Question: Urggggg! I've been struggling with this for a long time! I can do it with MySQL so easy but not with SQL Server :(
Here are the simplified tables which should be joined all together.

Combining all of them by using inner join syntax, I have to write a query to use for paging in the future (btw, PHP). Let's say I need all ID, Name, and Date info which a picture is taken between 2012-10-01 and 2012-10-30.... and 20 people per page.
What would be the easiest query to achieve the goal here? (I tried NOT IN.. but it was so buggy cuz I'm not used to 'NOT IN' stuff...)
You can ignore the performance speed.
Thank you!
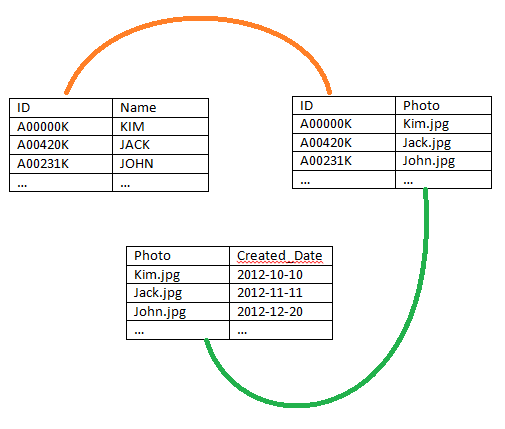
Answer: This is how I would do it in SQL Server 2005+:
'''
SELECT ID, Name, Photo, CreatedDate, rowNum, (rowNum / 20) + 1 as pageNum
FROM (
SELECT a.ID, a.Name, b.Photo, c.Created_Date
, Row_Number() OVER (ORDER BY c.Created_Date ASC) as rowNum
FROM a
JOIN b ON a.ID = b.ID
JOIN c ON c.photo = b.photo
WHERE c.Created_Date BETWEEN '2012-01-1' AND '2012-10-30'
) x
WHERE (rowNum / 20) + 1 = 1
'''
Note that I'm using a little integer division trickery to calculate page number.
Since pre-2005 sadly doesn't have row_number(), I'd use an intermediate table with an identity column:
'''
SELECT a.ID, a.Name, b.Photo, c.Created_Date
, identity(int,1,1) as rowNum
INTO t
FROM a
JOIN b ON a.ID = b.ID
JOIN c ON c.photo = b.photo
WHERE c.Created_Date BETWEEN '2012-01-1' AND '2012-10-30'
ORDER BY c.Created_Date ASC
GO
ALTER TABLE t ADD pageNum AS rowNum / 20
GO
SELECT ID, Name, Photo, Created_Date, rowNum
FROM t
WHERE pageNum = 1
'''